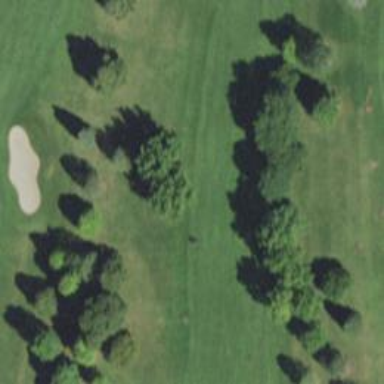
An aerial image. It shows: Golf hole.